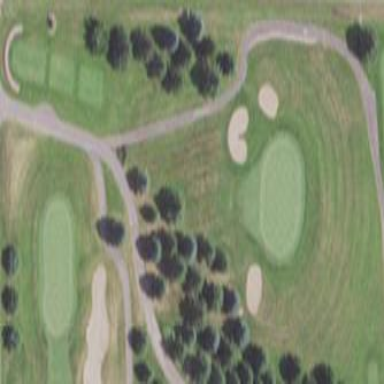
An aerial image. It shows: Area with grass used as rough in golf course.